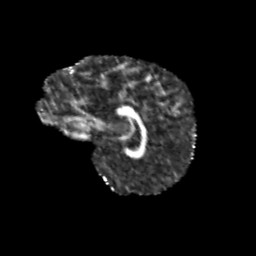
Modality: FA
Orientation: sagittal
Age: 11
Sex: male
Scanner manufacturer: siemens
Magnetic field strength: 3 T
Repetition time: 3.8 s
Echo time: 0.07 s